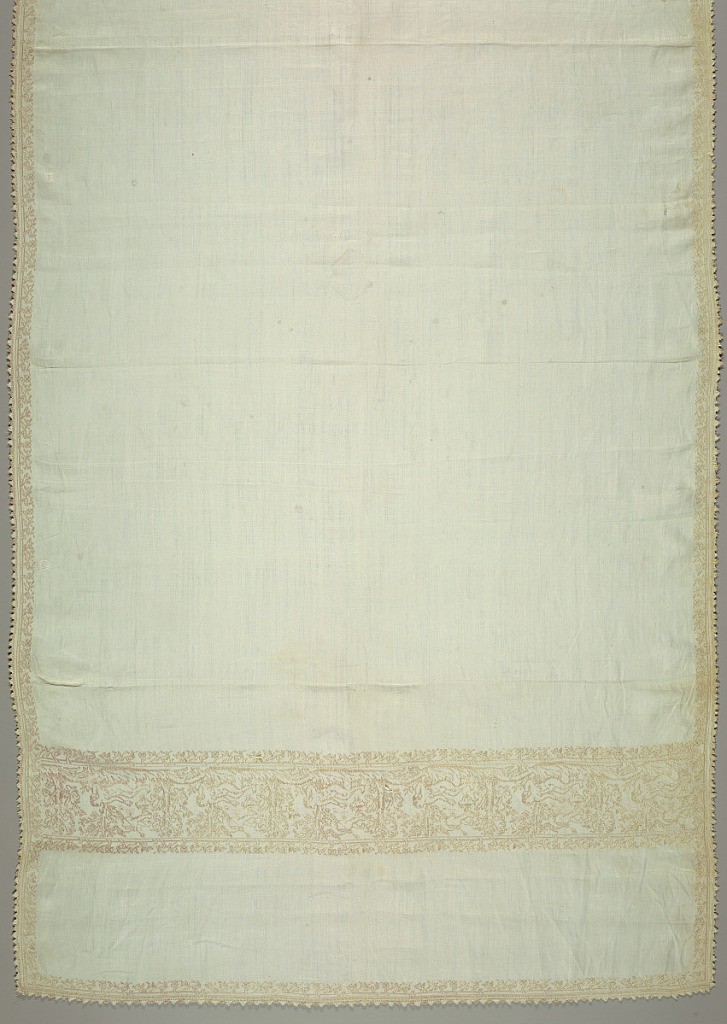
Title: Towel
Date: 16th–17th century
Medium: linen, silk Technique: embroidered
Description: White towel with embroidered bands that depict Cupid shooting an arrow at a reclining nude. After a pattern by Mateo Pagano.